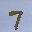
Label: 7